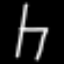
Label: chair